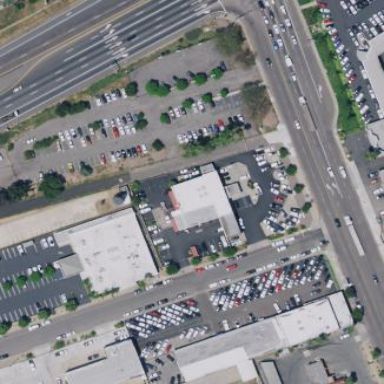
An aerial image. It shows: Parking lot with asphalt surface designed for park and ride facility.